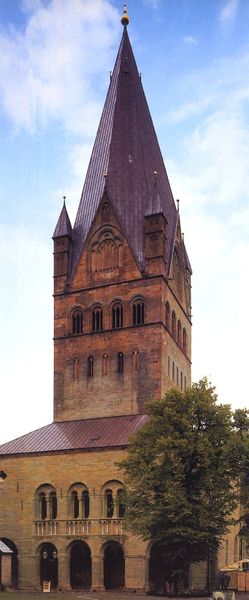
Titel: Westturm der Stiftskirche St. Patrokli in Soest
Standort: Soest (EU - D - NRW)
Schlagwörter: baum, blau, himmel, wolken, gelb, fenster, rot, ornament, kirche, gotik, turm, balkon, ziegel, rundbogen, wetter, woken, anbau, foto, bögen, wände, dom, laubbaum, arkaden, rundbögen, zeit, gotteshaus